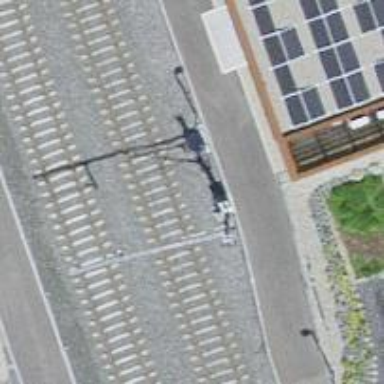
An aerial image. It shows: Single railway track with electrified contact line.